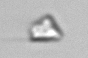
Label: detritus_transparent